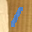
Label: 1